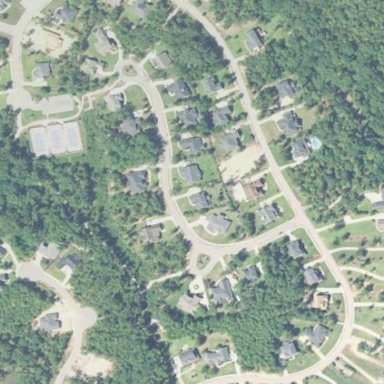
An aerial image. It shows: Residential area in subdivision.